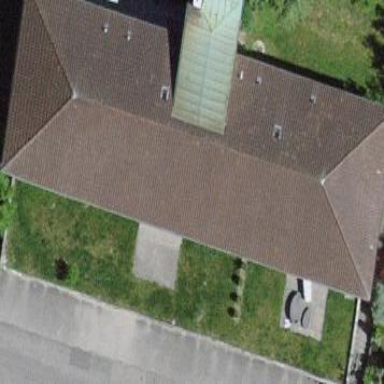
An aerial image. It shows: Residential building.